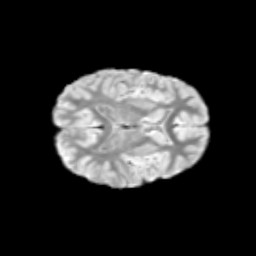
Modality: T2w
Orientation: axial
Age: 10
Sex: female
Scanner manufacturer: siemens
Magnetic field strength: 3 T
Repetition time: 3.8 s
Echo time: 0.07 s